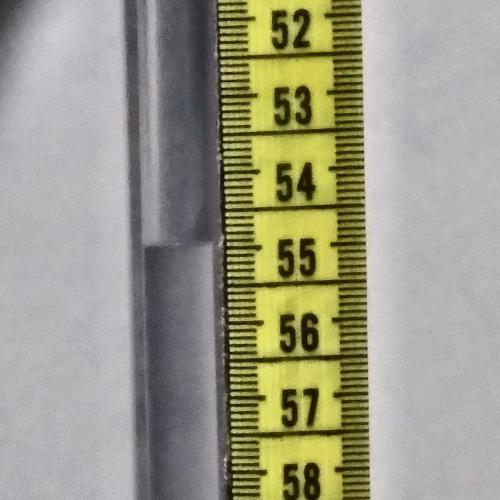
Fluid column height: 54.9 cm